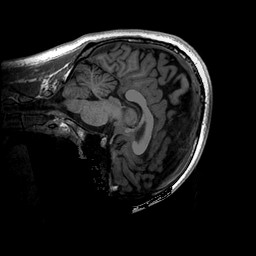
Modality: T1w
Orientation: sagittal
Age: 20
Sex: male